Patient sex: M
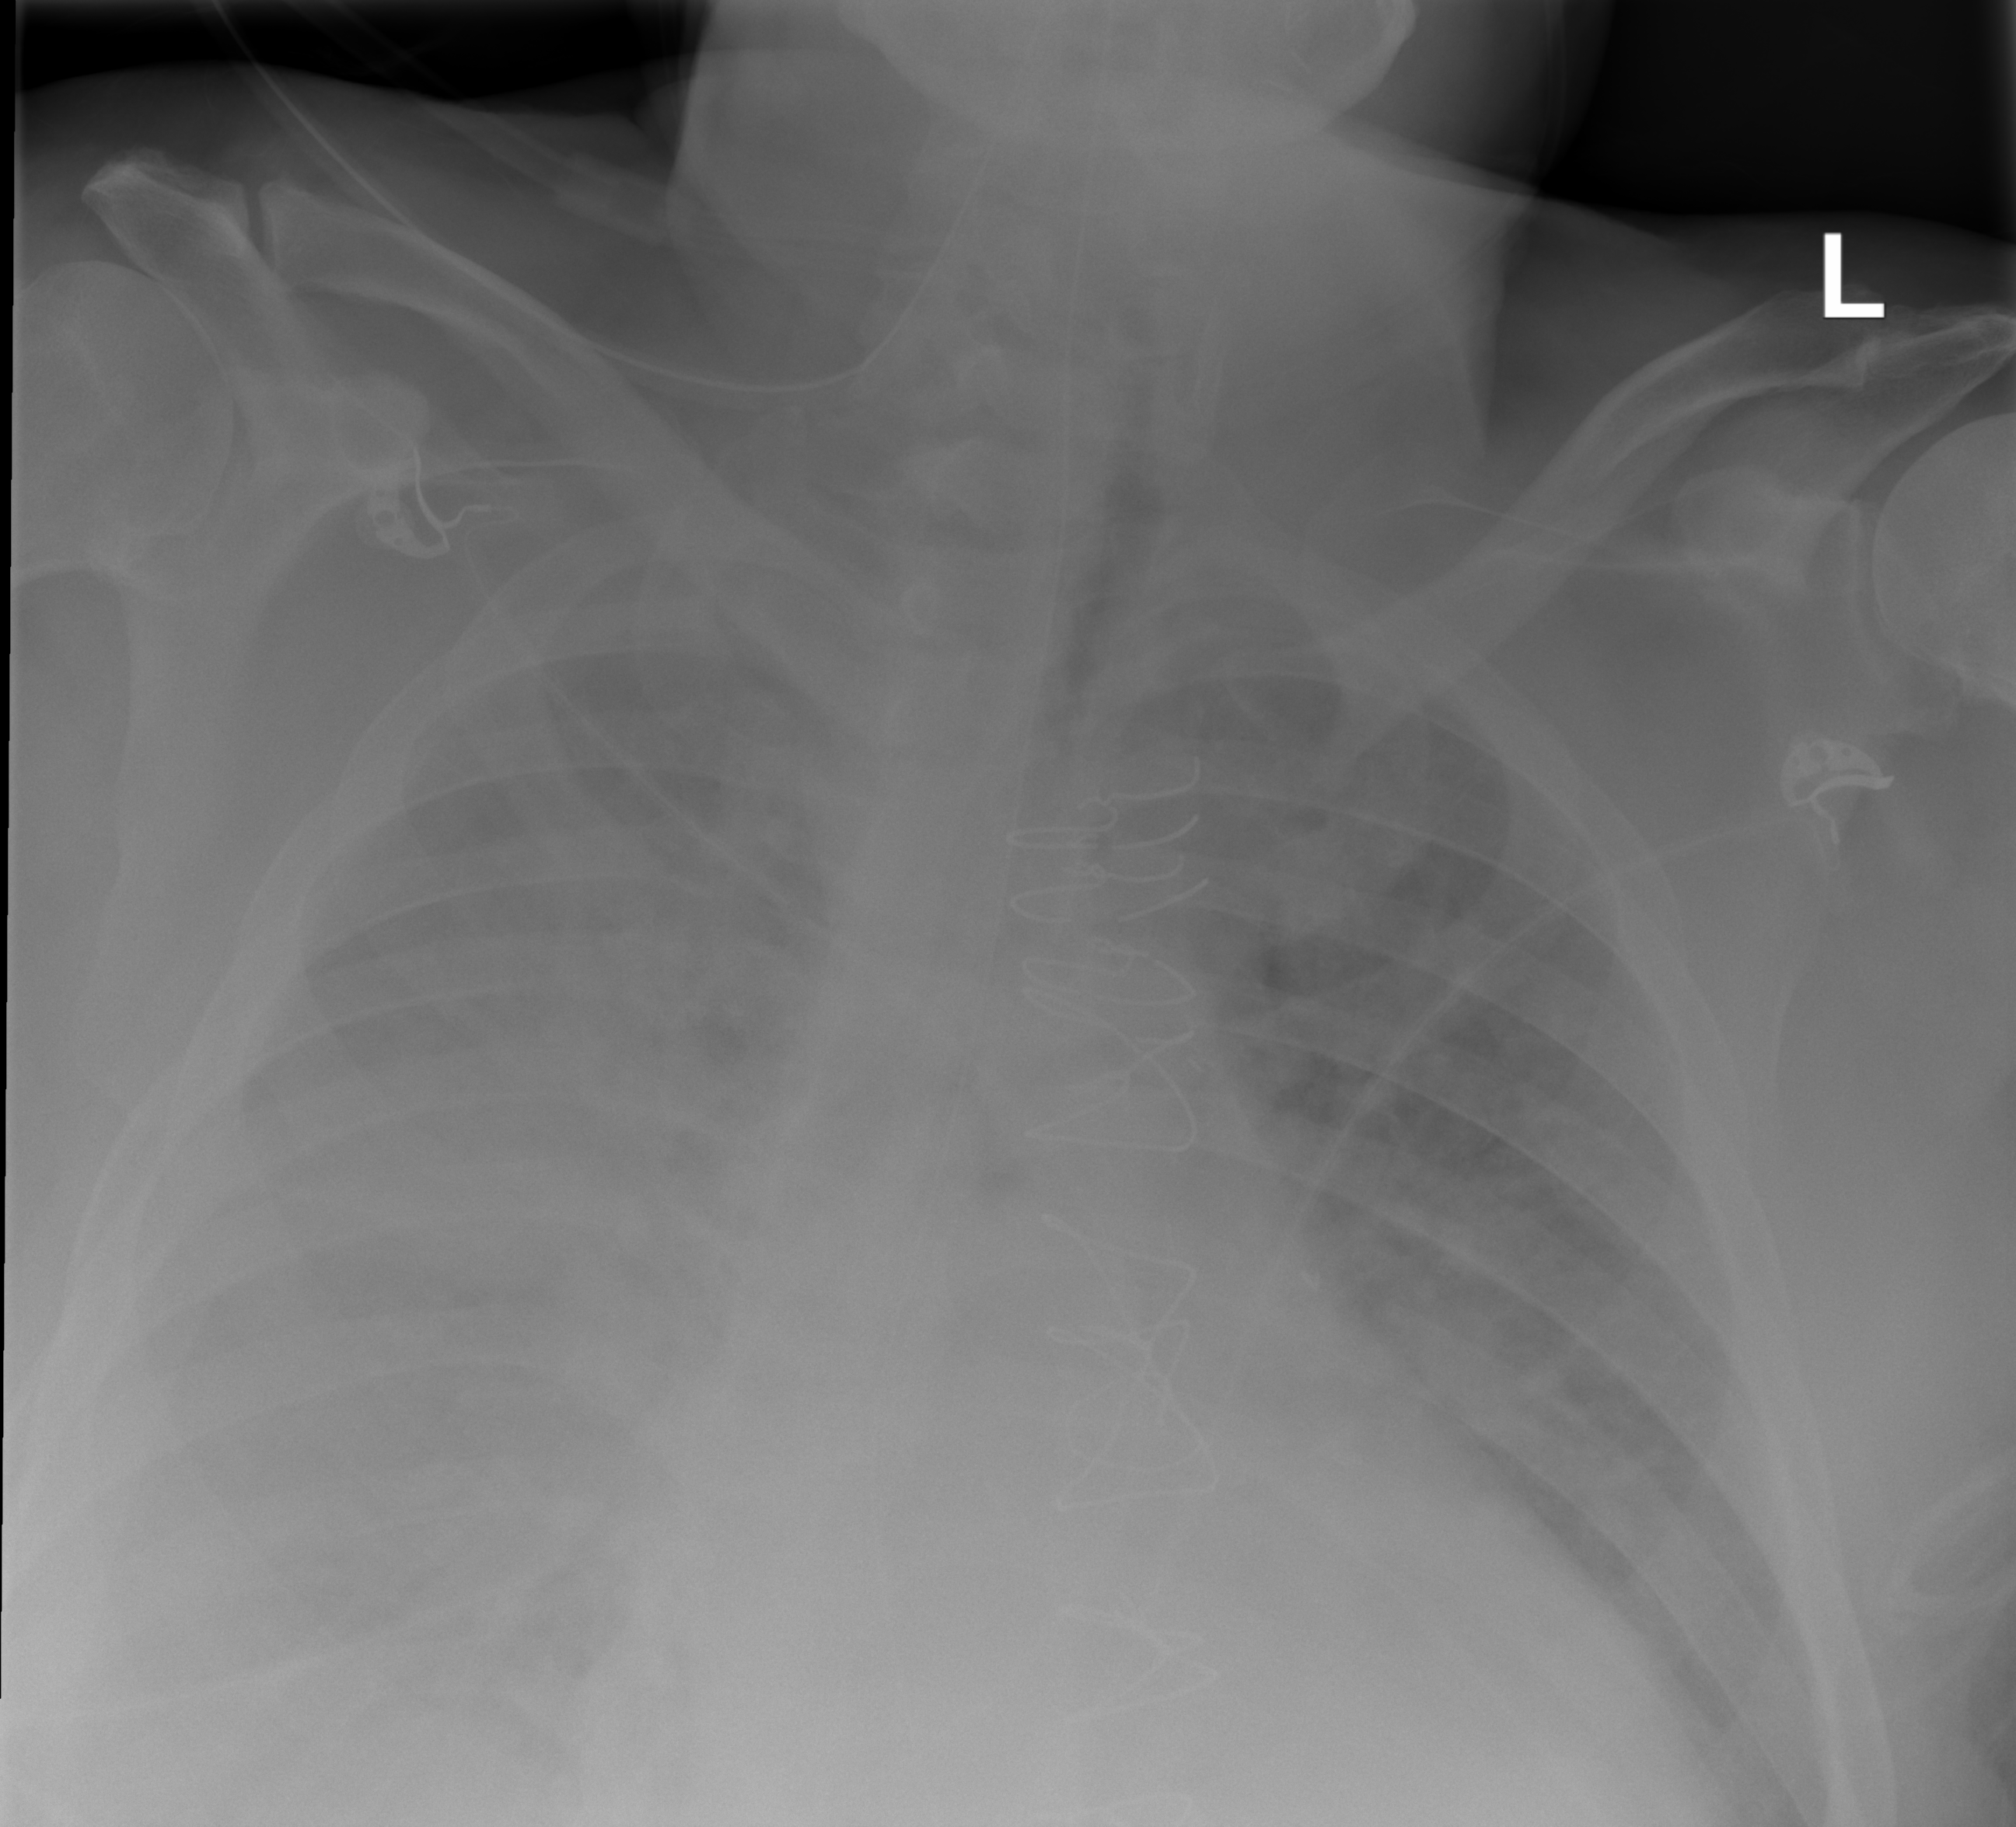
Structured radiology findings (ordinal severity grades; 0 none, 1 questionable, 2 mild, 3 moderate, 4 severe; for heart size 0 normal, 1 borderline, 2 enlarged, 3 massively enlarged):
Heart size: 2
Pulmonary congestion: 2
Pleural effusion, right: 3
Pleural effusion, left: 0
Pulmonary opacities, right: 2
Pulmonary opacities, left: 2
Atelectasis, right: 2
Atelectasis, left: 2